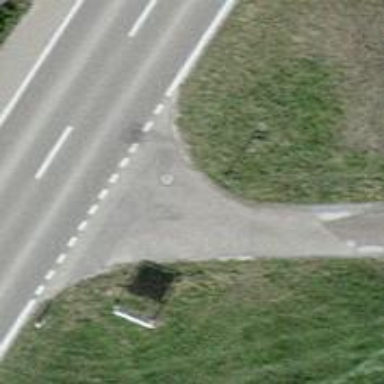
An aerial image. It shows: Guidepost providing information.